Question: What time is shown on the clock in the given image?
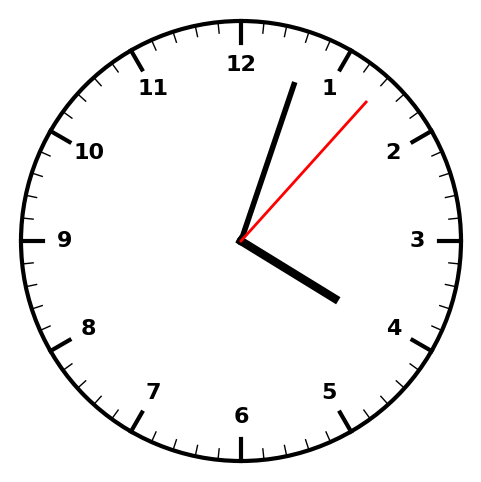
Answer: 04:03:07